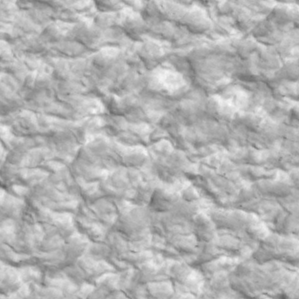
Label: non_frost